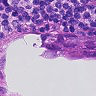
Metastatic tissue present: yes